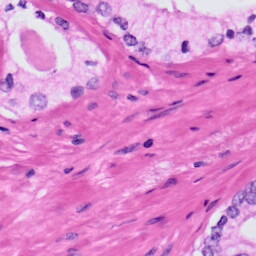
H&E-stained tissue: Prostate